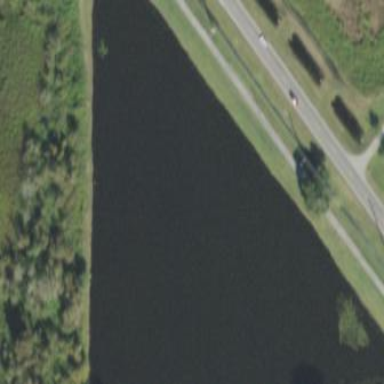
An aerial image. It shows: Pond with natural water.